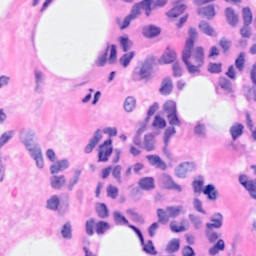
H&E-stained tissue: Breast